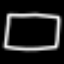
Label: square